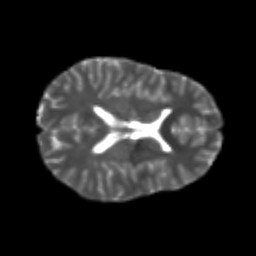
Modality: T2w
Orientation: axial
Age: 21
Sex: female
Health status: healthy
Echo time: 0.074 s